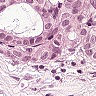
Metastatic tissue present: yes